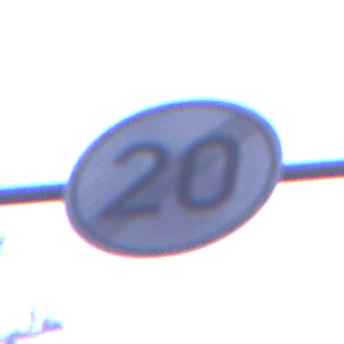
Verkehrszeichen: EndeGeschwindigkeit20
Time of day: Night
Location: Outdoor (Suburban)
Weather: PartlyCloudy
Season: NotSpecified
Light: Artificial